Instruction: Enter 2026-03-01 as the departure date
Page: home
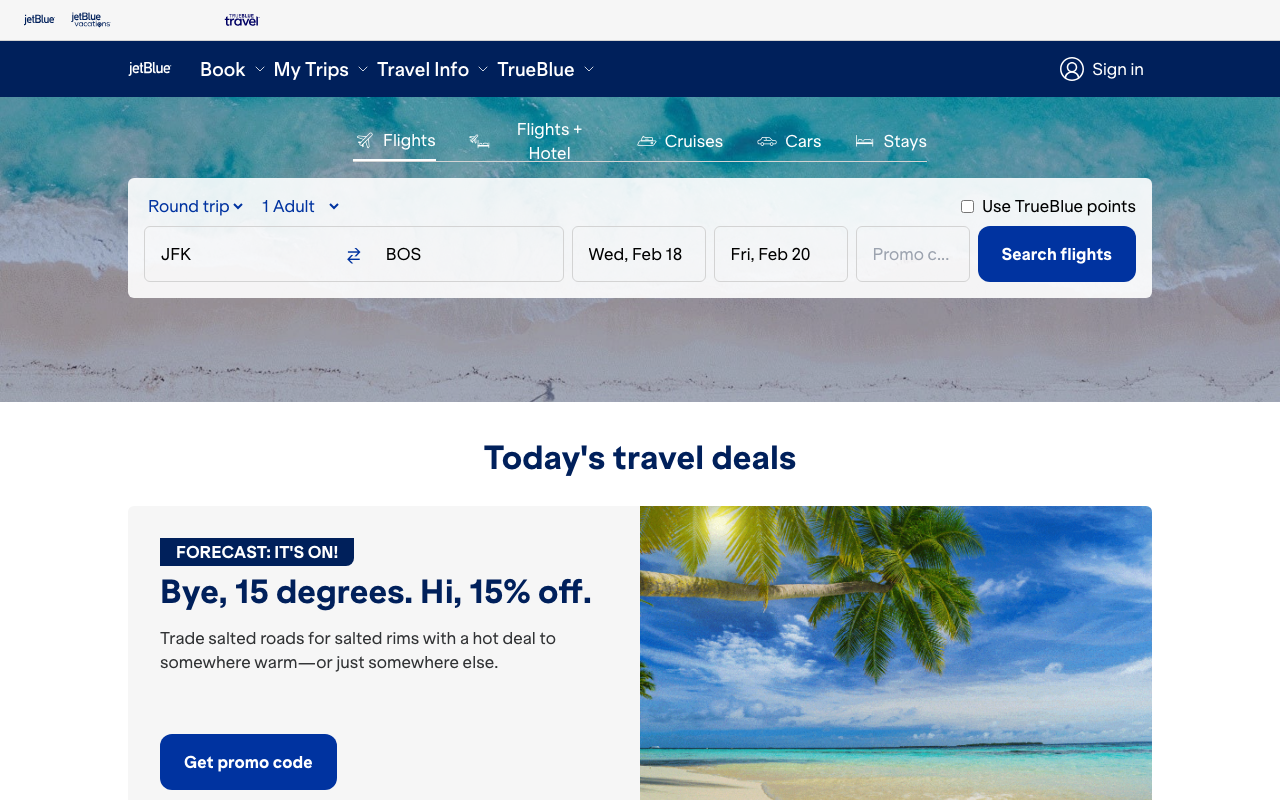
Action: type